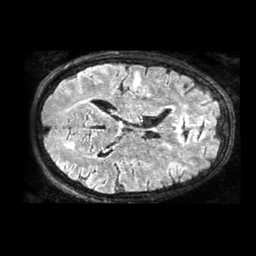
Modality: FLAIR
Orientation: axial
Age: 65
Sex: male
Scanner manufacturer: philips
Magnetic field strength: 3 T
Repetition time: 4.8 s
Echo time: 0.34 s